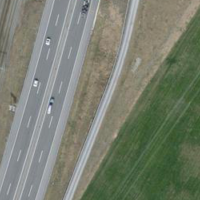
EUNIS habitat code: 57
Species observed at this site:
Falco tinnunculus
Milvus migrans